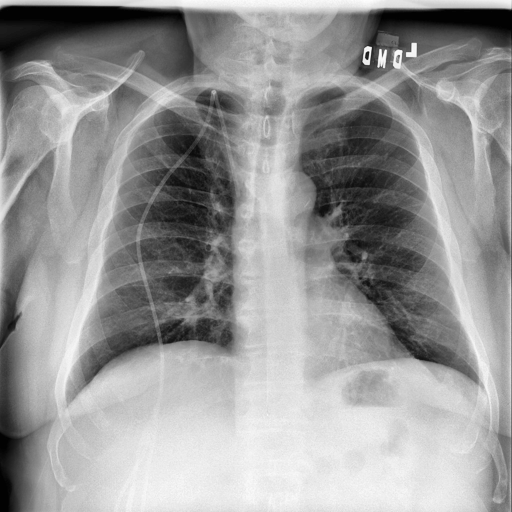
Finding: NORMAL